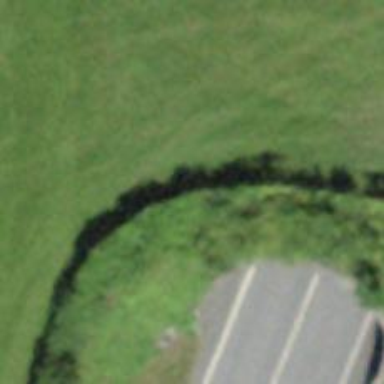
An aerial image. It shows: Hedge acting as barrier.